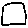
Label: square